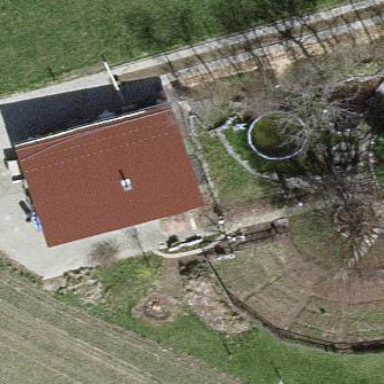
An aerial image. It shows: Rural barn.